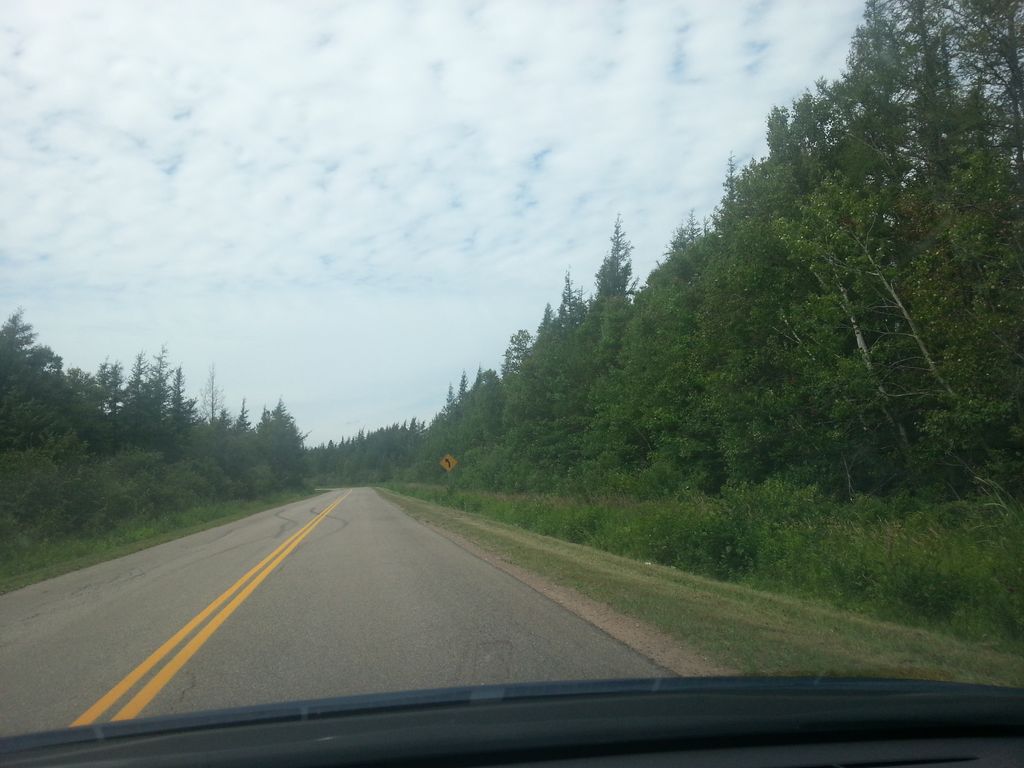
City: charlottetown